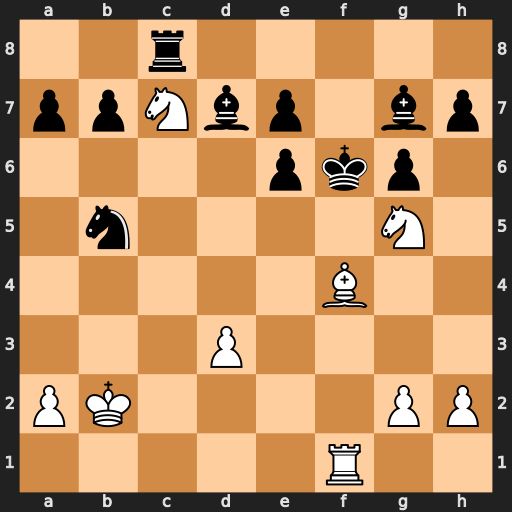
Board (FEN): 2r5/ppNbp1bp/4pkp1/1n4N1/5B2/3P4/PK4PP/5R2
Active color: w
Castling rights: -
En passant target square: -
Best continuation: Be3+ Ke5 Nf7#